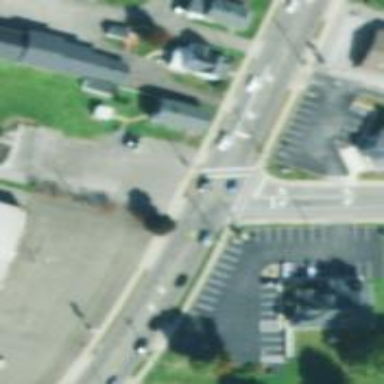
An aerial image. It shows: Unmarked crossing on the road.